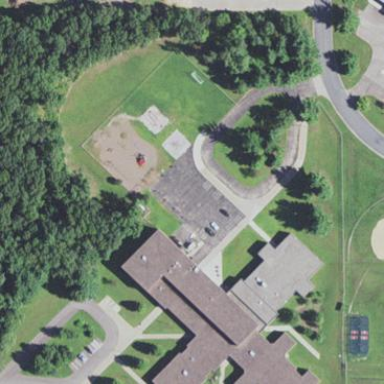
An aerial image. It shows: Schoolyard designated as leisure land.